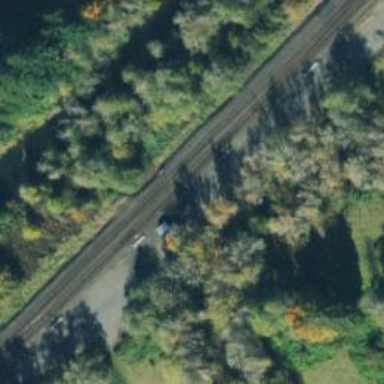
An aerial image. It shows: Railway crossover.